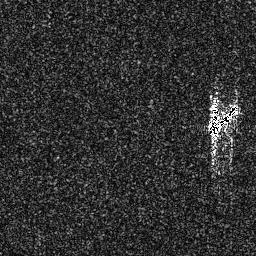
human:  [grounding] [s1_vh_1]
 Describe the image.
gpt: In the satellite image, there is  <ref>1 medium ship </ref> <box>[[80, 36, 93, 54, 0]]</box> located at right.